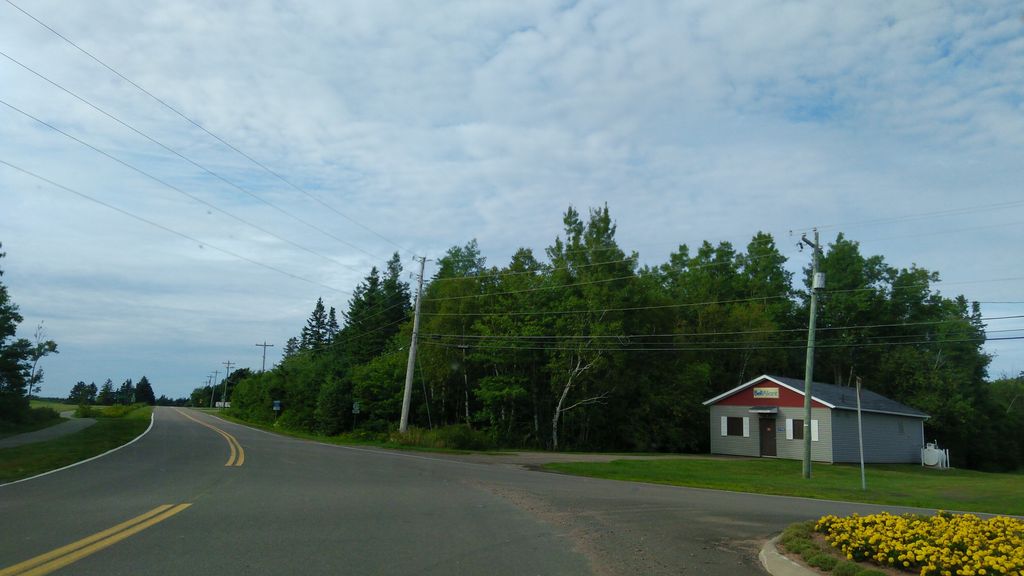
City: charlottetown